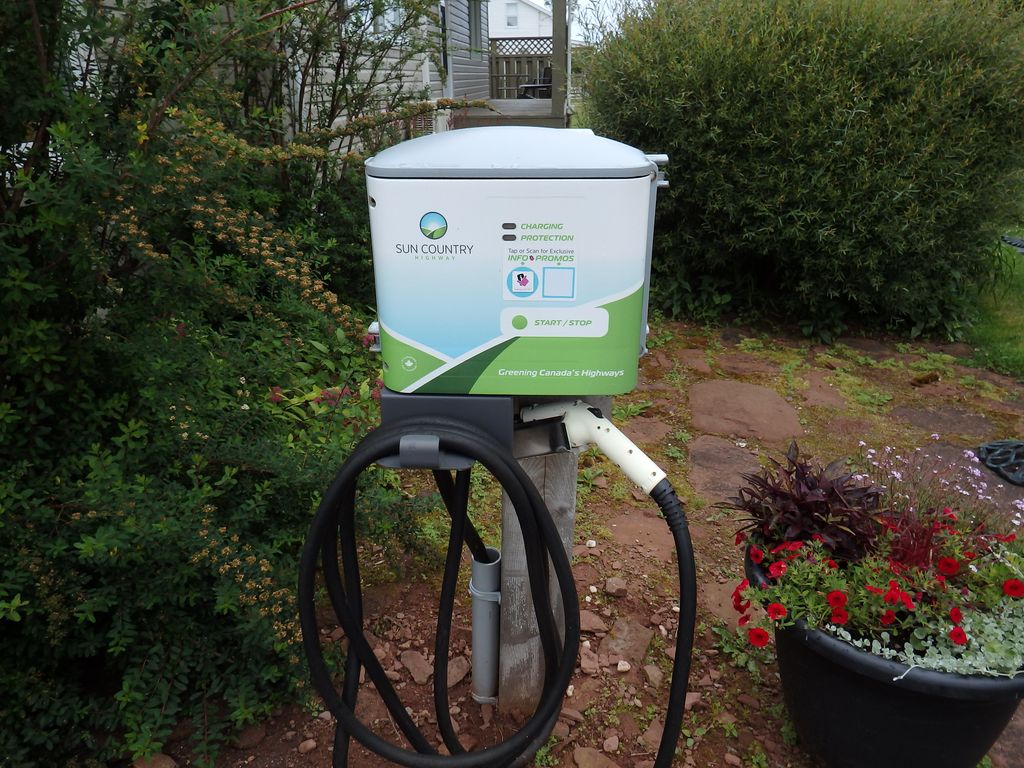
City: charlottetown